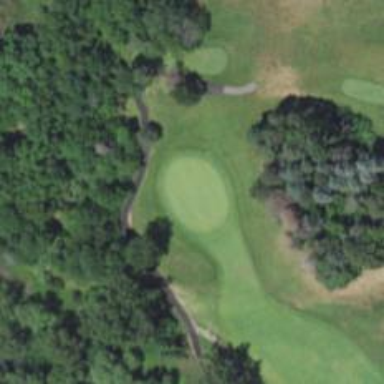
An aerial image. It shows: Golf hole.